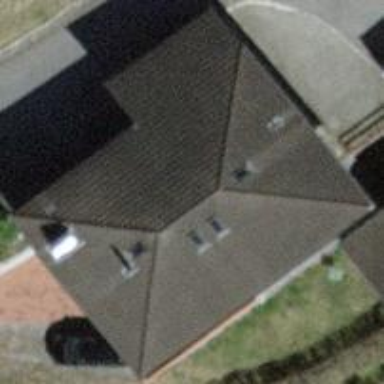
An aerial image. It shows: Detached building.